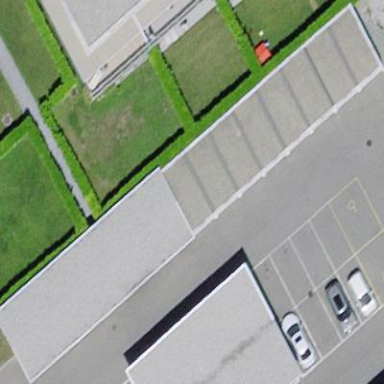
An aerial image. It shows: Garage.